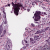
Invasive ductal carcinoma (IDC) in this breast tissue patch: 1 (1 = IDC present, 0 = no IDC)